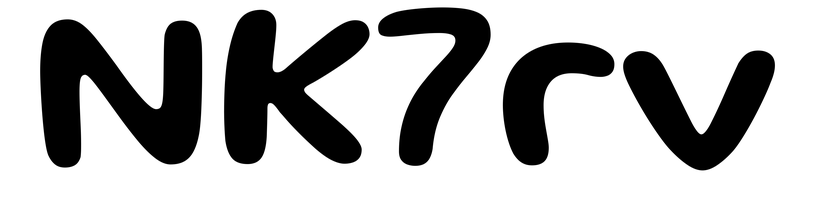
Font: Gluten_Medium